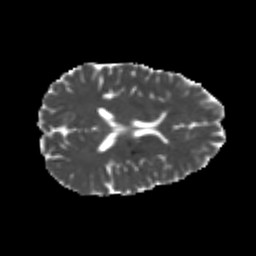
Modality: MD
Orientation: axial
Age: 25
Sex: male
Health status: healthy
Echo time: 0.074 s